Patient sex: F
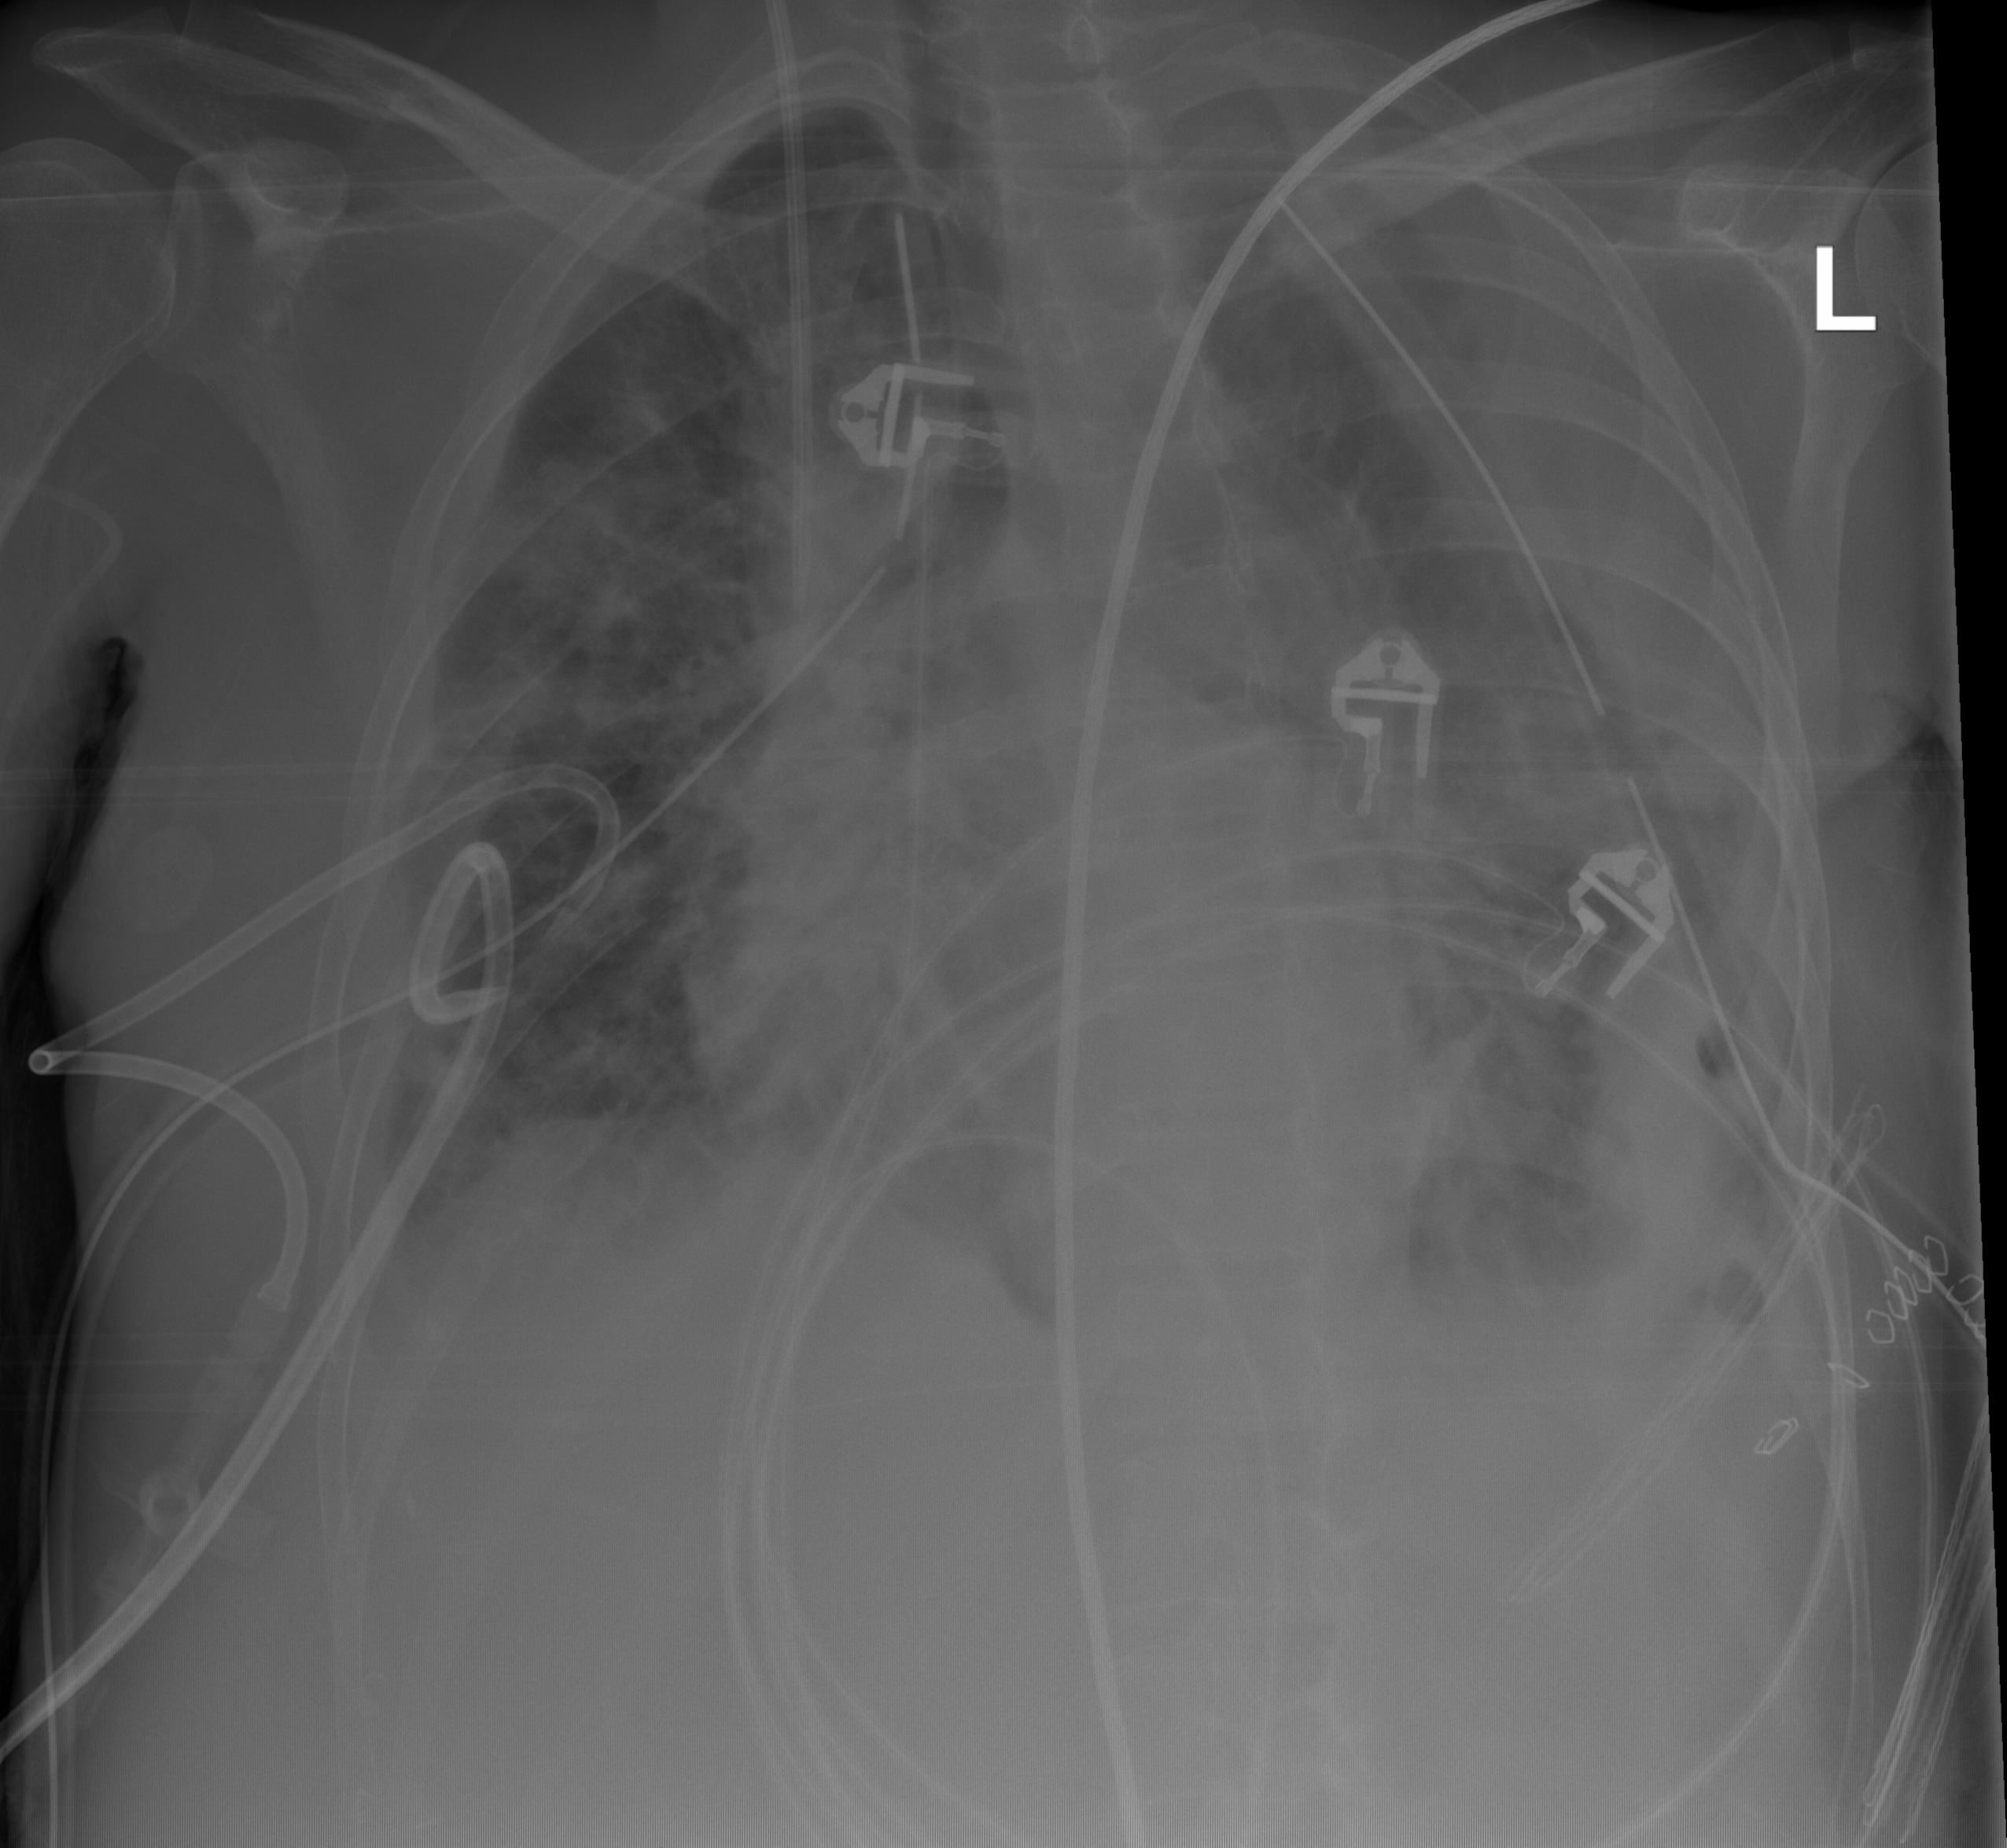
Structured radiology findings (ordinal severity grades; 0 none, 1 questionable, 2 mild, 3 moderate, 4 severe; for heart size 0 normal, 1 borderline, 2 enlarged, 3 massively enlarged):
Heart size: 1
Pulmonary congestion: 2
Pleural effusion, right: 2
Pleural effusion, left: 2
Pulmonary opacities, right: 3
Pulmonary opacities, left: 2
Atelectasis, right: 2
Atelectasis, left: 3